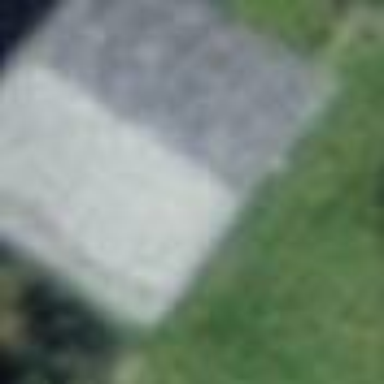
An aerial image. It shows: Building with tiled roof.